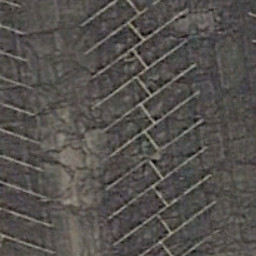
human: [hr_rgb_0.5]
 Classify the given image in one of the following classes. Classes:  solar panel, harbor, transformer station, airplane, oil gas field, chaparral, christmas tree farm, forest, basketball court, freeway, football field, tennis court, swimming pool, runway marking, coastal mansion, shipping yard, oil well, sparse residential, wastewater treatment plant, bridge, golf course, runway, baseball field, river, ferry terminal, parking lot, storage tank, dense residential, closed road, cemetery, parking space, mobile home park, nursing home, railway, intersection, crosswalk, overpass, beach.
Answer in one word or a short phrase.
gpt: parking space